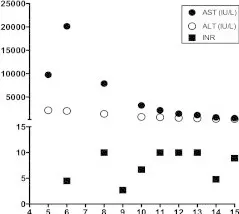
Laboratory, TCD and EEG data. A. Selected laboratory results showing changes in liver enzymes and synthetic function beginning with admission of day of life (DOL) 5.
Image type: electrography (eeg)